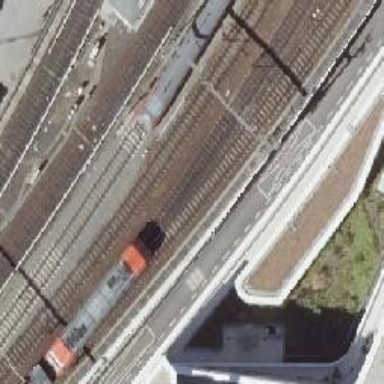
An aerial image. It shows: Railway viaduct with electrified contact line. It serves as siding for trains.